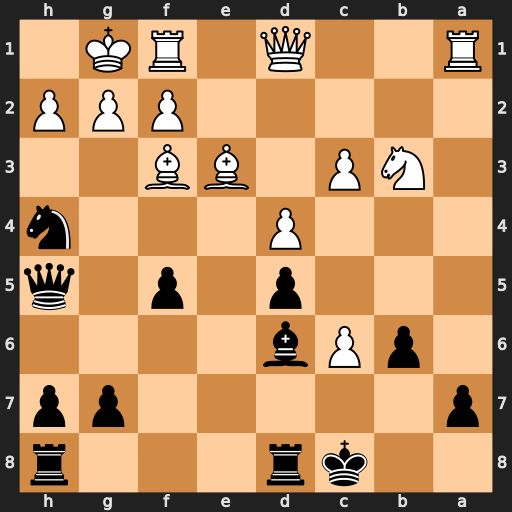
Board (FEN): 2kr3r/p5pp/1pPb4/3p1p1q/3P3n/1NP1BB2/5PPP/R2Q1RK1
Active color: b
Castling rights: -
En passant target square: -
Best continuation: Nxf3+ Kh1 Qxh2#